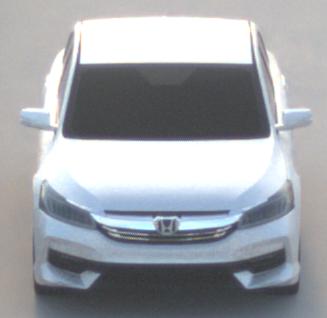
Make: Honda
Model: Accord Hybrid
Detailed model: 9. Generation
Model produced from: 2015
Model produced until: 2019
Doors: 4
Color: white
Road condition: dry road
Daytime: sunrise or sunset
Contrast: low contrast